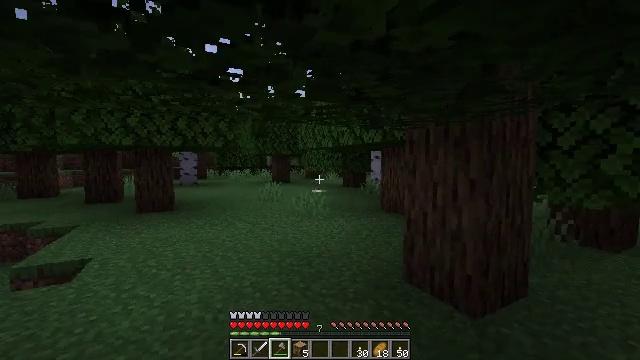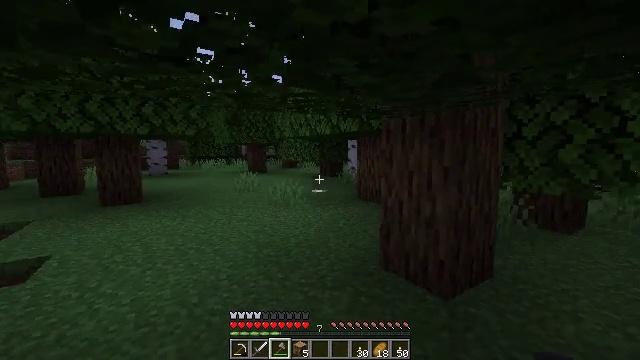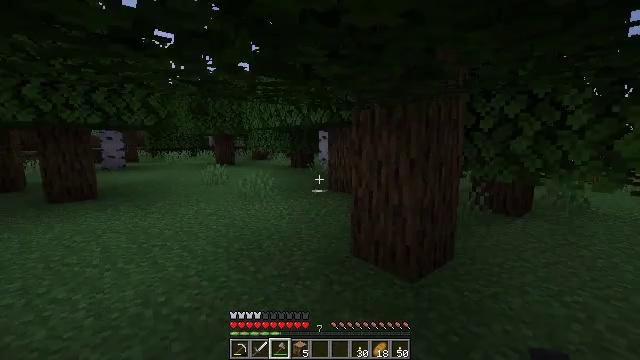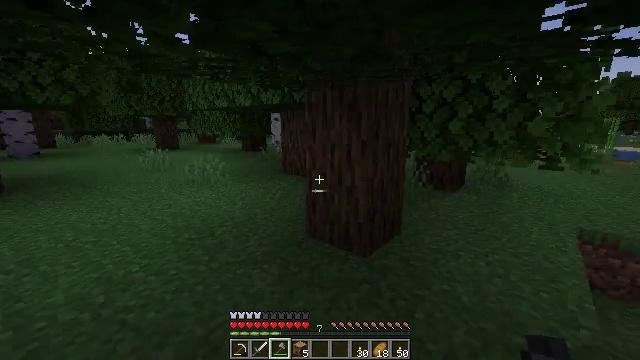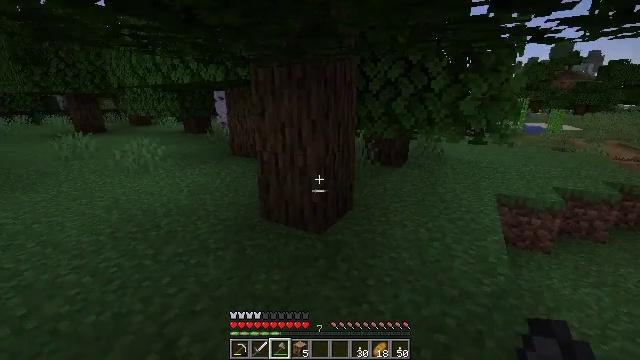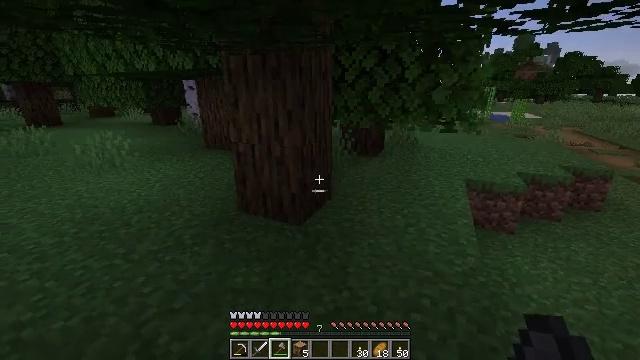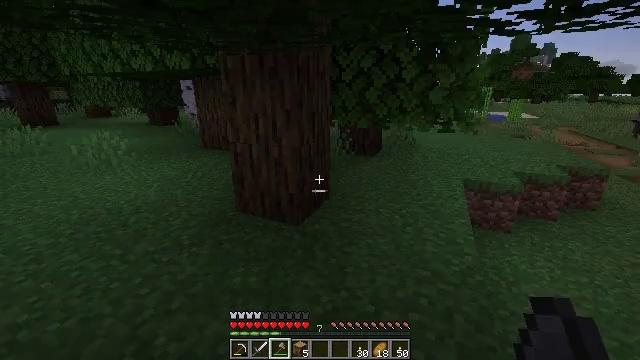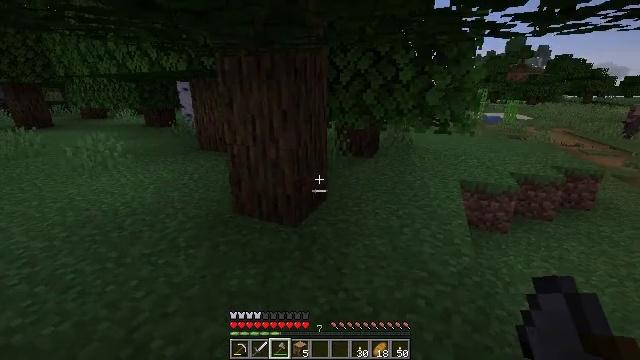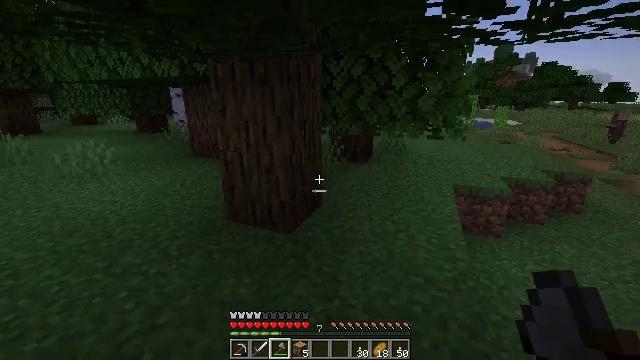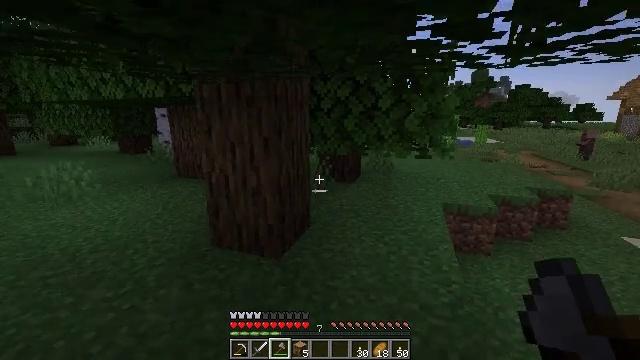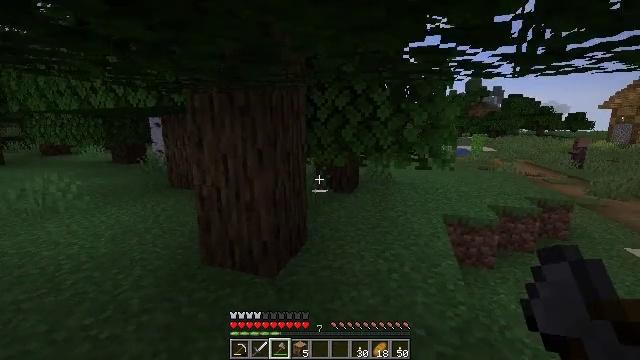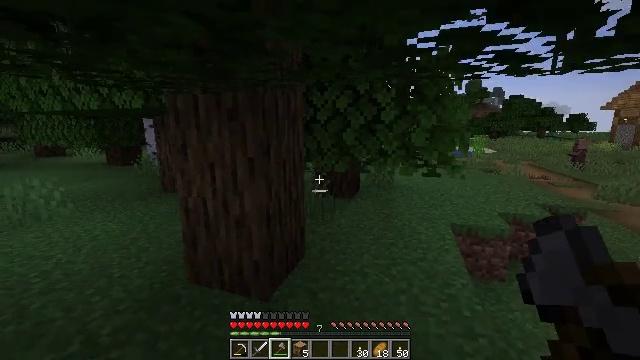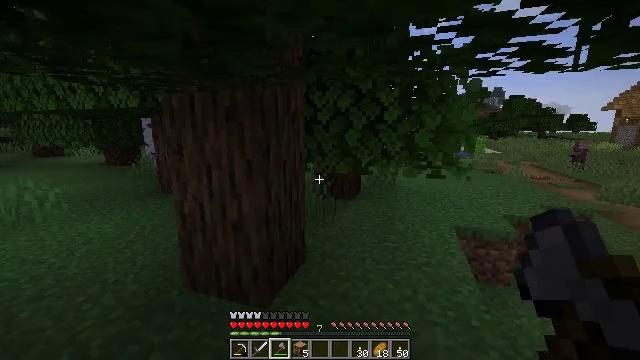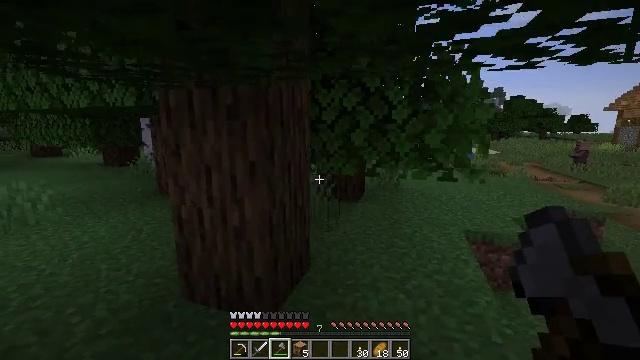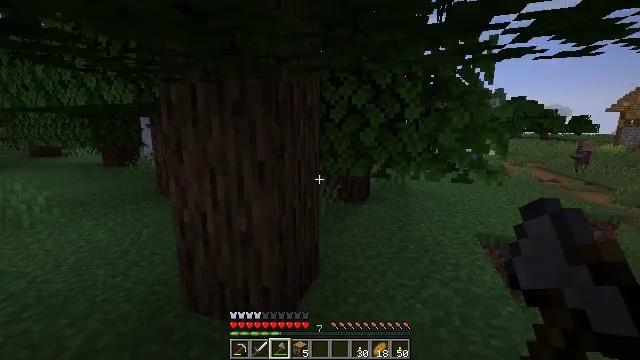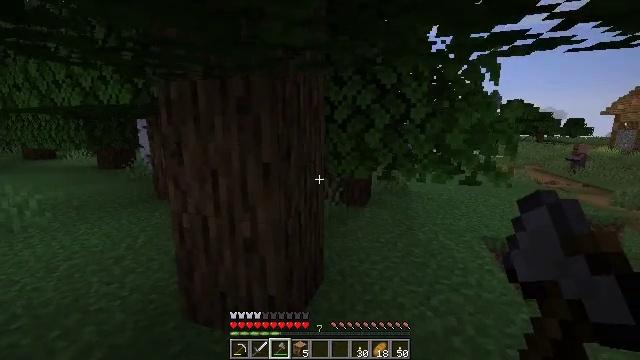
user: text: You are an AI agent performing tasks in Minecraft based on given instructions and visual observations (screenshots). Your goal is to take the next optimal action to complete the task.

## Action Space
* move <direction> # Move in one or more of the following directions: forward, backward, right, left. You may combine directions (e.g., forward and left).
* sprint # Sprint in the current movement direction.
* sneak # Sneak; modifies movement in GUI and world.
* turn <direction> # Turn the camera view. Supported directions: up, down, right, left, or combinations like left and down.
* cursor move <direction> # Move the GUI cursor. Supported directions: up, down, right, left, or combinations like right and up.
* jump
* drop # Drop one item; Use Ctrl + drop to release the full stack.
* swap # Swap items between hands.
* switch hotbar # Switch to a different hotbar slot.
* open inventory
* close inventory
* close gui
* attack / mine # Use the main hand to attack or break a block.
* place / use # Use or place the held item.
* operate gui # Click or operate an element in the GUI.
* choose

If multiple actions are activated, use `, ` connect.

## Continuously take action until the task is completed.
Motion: motion action
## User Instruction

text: Gather oak logs from trees.
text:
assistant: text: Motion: turn right and down
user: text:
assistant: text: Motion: turn right and down
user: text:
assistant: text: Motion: turn right and down
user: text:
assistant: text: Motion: turn right and down
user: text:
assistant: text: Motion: turn right and down
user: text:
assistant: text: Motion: no_op
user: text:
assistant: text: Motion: no_op
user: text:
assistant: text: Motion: move forward, turn right and up
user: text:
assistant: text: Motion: move forward, turn right and up
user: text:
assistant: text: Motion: move forward, turn up
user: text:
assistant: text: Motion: move forward
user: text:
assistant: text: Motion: move forward and move left
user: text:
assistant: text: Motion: move forward and move left
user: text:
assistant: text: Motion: move forward and move left
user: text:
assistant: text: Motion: move forward and move left
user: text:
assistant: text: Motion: move forward and move left
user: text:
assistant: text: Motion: move forward and move left, attack / mine
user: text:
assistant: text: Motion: move left, attack / mine
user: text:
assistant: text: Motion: move left, turn right, attack / mine
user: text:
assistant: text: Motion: turn right, attack / mine
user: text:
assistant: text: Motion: turn right, attack / mine
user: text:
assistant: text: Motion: attack / mine
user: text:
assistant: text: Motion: attack / mine
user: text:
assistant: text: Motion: attack / mine
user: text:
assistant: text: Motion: attack / mine
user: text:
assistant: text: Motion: attack / mine
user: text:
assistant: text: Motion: attack / mine
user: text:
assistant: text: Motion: attack / mine
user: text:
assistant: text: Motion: attack / mine
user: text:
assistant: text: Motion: attack / mine